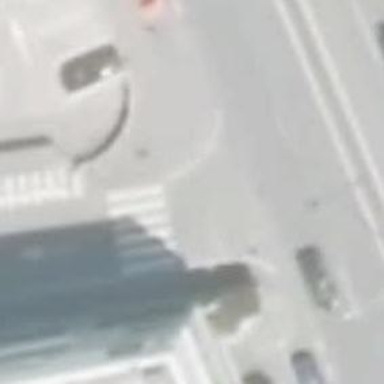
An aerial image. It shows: Uncontrolled zebra crossing on the road.